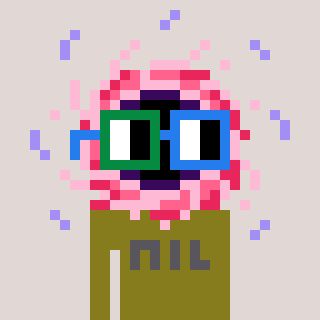
a pixel art character with square green and blue glasses, a blackhole-shaped head and a gunk-colored body on a warm background